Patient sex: M
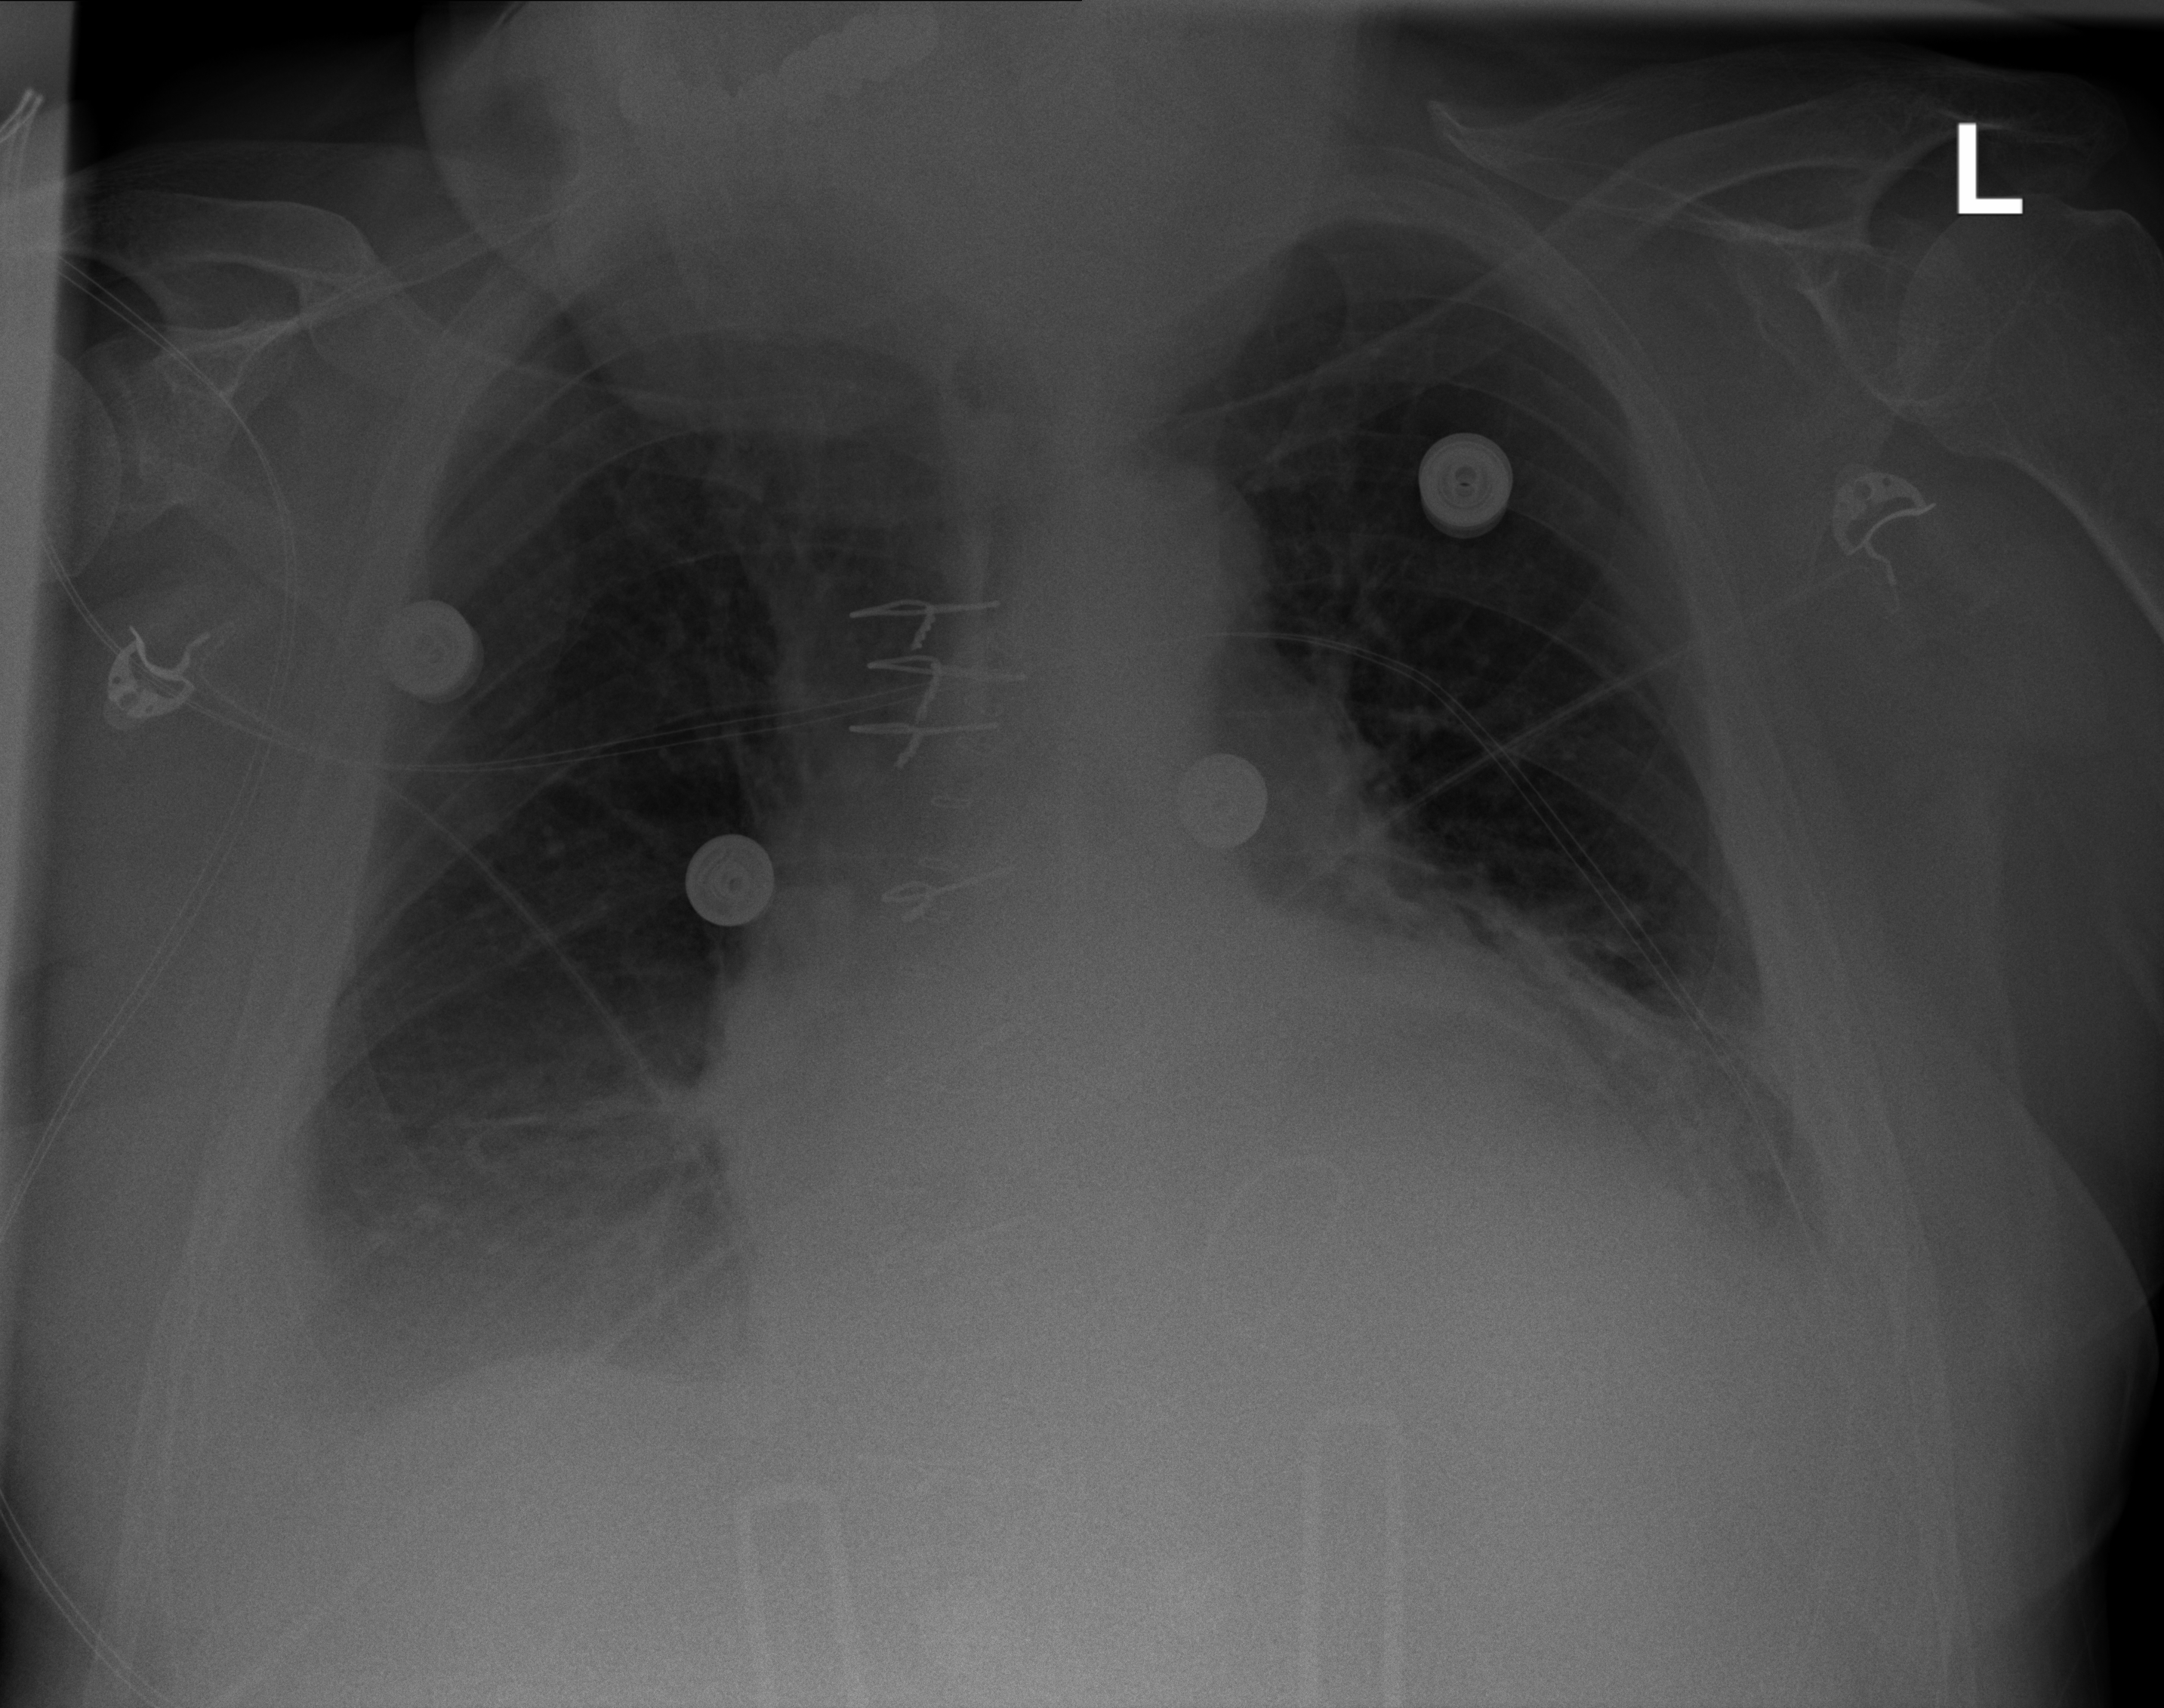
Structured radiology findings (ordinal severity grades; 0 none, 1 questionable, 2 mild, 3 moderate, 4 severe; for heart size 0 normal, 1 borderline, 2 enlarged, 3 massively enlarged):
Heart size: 2
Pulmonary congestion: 2
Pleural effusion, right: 2
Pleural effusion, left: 2
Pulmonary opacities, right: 2
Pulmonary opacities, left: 2
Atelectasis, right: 2
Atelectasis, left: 2